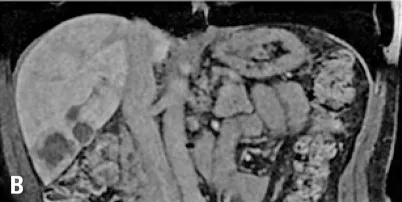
Upper abdomen magnetic resonance, T1-weighted with fat saturation after contrast, in portal phase, coronal section. (B) Complete necrosis of tumor lesions in segment VI (arrows).
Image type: radiology (mri)